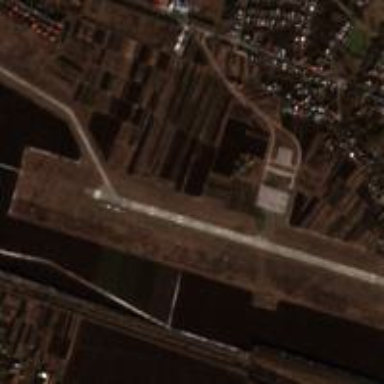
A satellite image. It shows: International aerodrome airport.